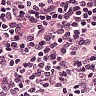
Metastatic tissue present: no